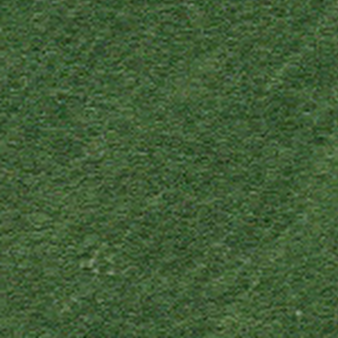
Label: other